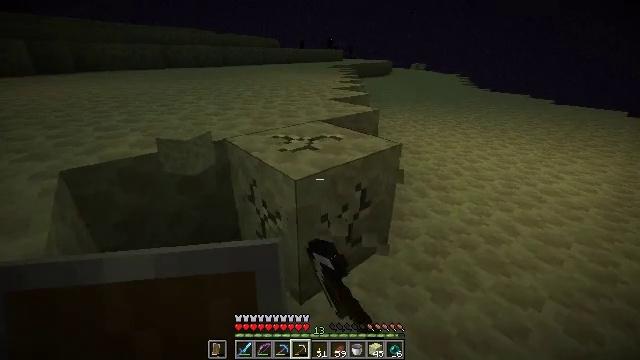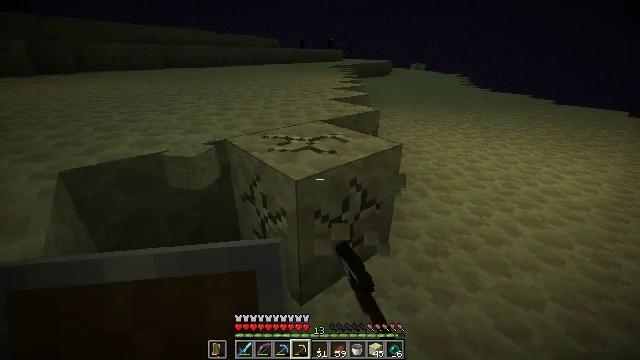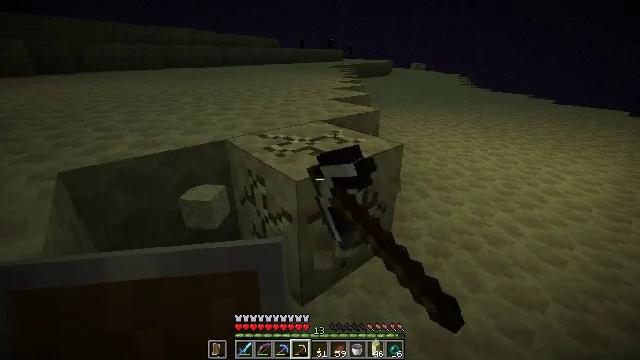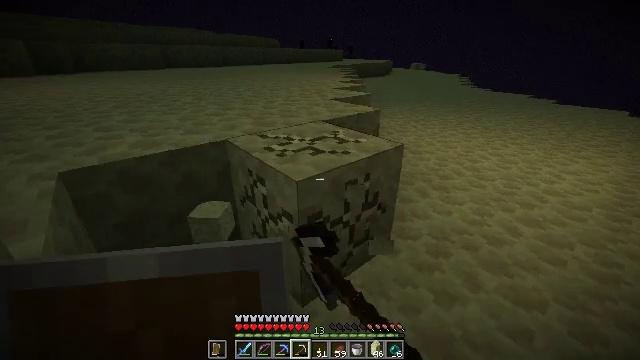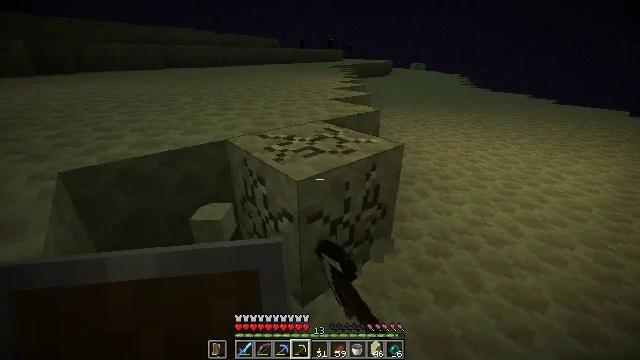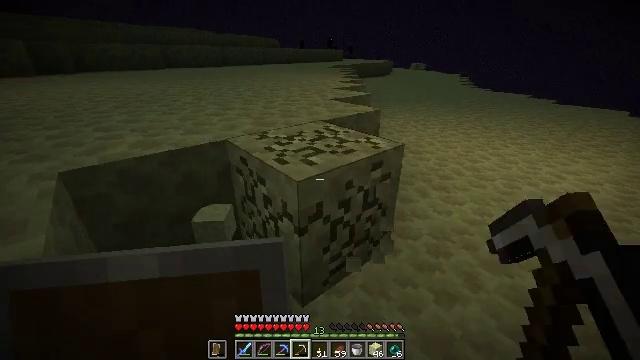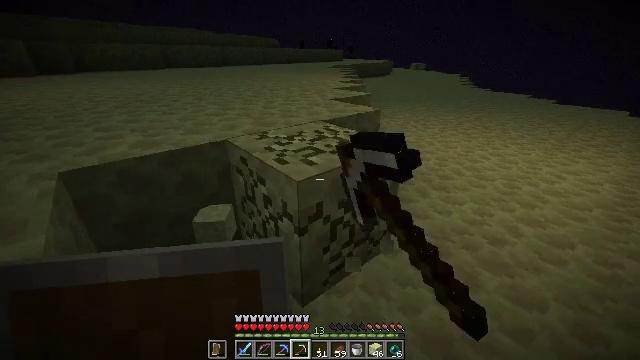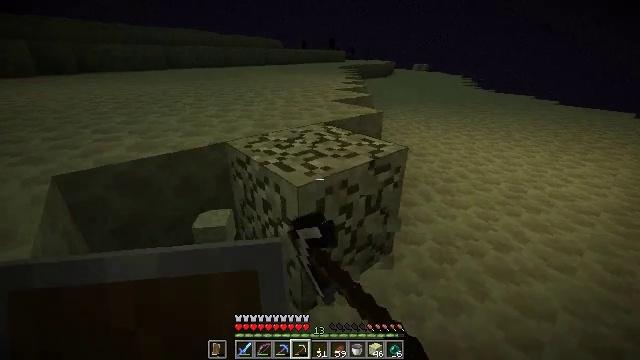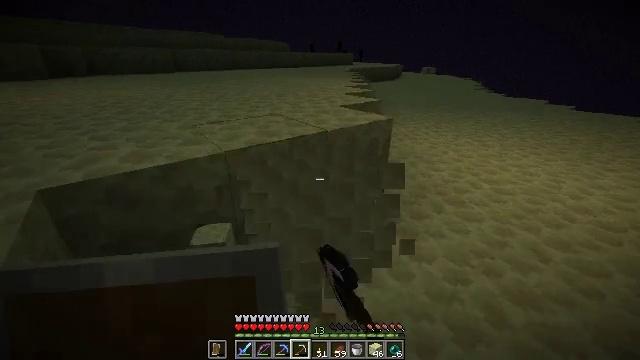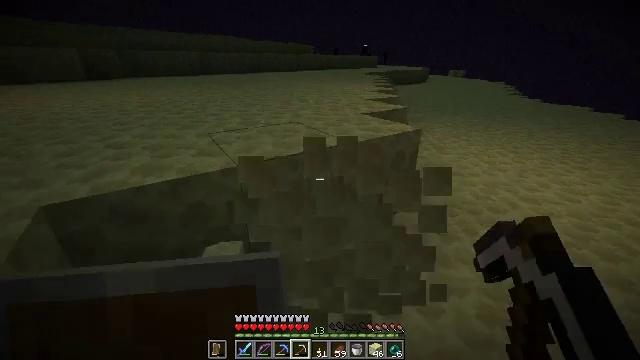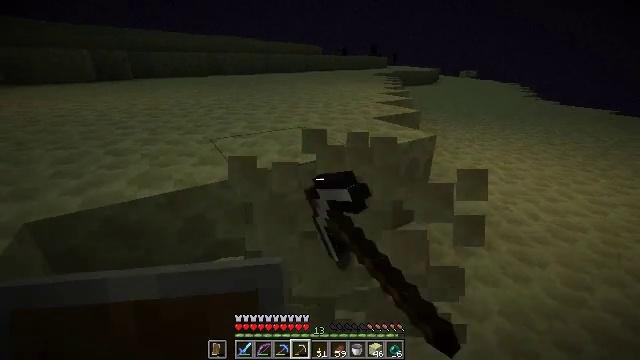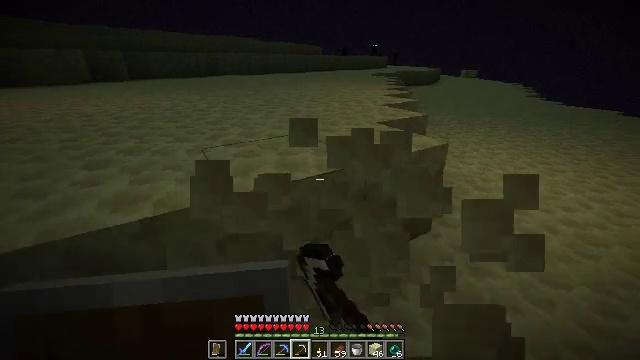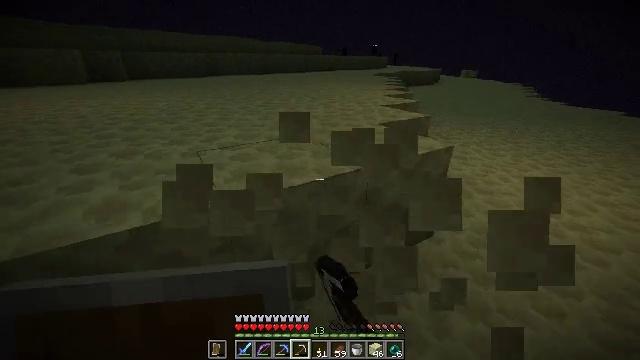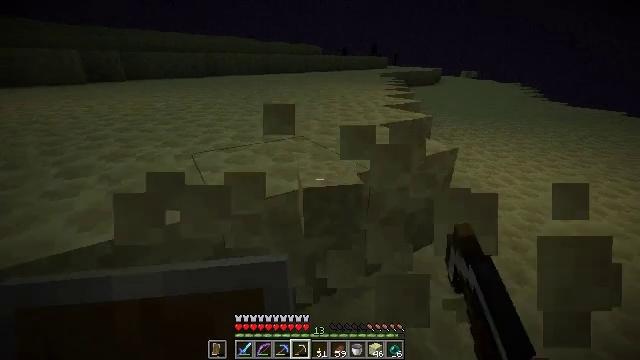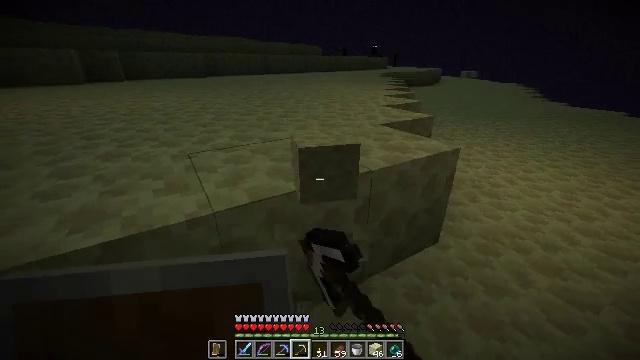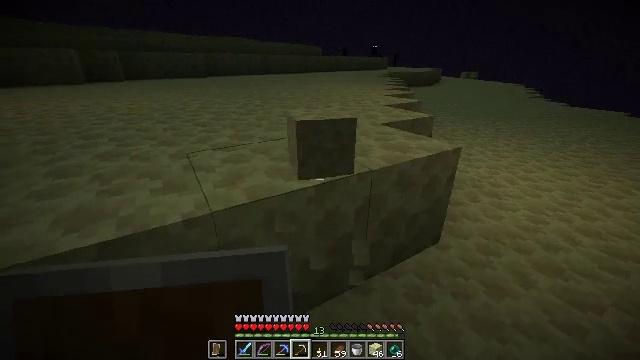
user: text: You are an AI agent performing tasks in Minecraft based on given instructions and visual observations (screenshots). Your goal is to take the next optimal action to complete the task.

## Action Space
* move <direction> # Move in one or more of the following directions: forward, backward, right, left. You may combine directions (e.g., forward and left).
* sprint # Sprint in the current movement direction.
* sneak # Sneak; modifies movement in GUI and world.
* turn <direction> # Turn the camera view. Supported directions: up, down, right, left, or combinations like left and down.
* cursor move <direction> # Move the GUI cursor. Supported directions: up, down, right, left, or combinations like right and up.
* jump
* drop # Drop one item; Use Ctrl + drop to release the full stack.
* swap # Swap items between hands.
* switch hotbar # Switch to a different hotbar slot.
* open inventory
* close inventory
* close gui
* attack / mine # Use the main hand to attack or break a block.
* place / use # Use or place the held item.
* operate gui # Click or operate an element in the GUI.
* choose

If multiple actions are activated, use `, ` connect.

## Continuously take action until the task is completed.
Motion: motion action
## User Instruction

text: Mine the end stone in the End dimension.
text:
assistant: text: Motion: attack / mine
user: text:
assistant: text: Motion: attack / mine
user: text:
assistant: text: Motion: attack / mine
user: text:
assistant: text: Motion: attack / mine
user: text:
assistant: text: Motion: attack / mine
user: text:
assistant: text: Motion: attack / mine
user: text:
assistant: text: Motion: move forward, attack / mine
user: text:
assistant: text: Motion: move forward, turn left, attack / mine
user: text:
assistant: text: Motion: move forward, turn left, attack / mine
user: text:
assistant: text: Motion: move forward, turn left, attack / mine
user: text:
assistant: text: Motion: move forward, attack / mine
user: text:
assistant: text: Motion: attack / mine
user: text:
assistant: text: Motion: attack / mine
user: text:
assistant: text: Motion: attack / mine
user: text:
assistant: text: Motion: attack / mine
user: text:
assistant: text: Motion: attack / mine
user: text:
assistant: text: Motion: attack / mine
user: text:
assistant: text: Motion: attack / mine
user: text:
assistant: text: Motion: attack / mine
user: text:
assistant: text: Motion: attack / mine
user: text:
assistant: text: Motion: attack / mine
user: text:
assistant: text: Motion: attack / mine
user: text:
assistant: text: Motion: attack / mine
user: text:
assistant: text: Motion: attack / mine
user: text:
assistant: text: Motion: attack / mine
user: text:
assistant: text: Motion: attack / mine
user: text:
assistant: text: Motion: attack / mine
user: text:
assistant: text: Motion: attack / mine
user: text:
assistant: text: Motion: attack / mine
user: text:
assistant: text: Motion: turn right, attack / mine